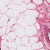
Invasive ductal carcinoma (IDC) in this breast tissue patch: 0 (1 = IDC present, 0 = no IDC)